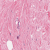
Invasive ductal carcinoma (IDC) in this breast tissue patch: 0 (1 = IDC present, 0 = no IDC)